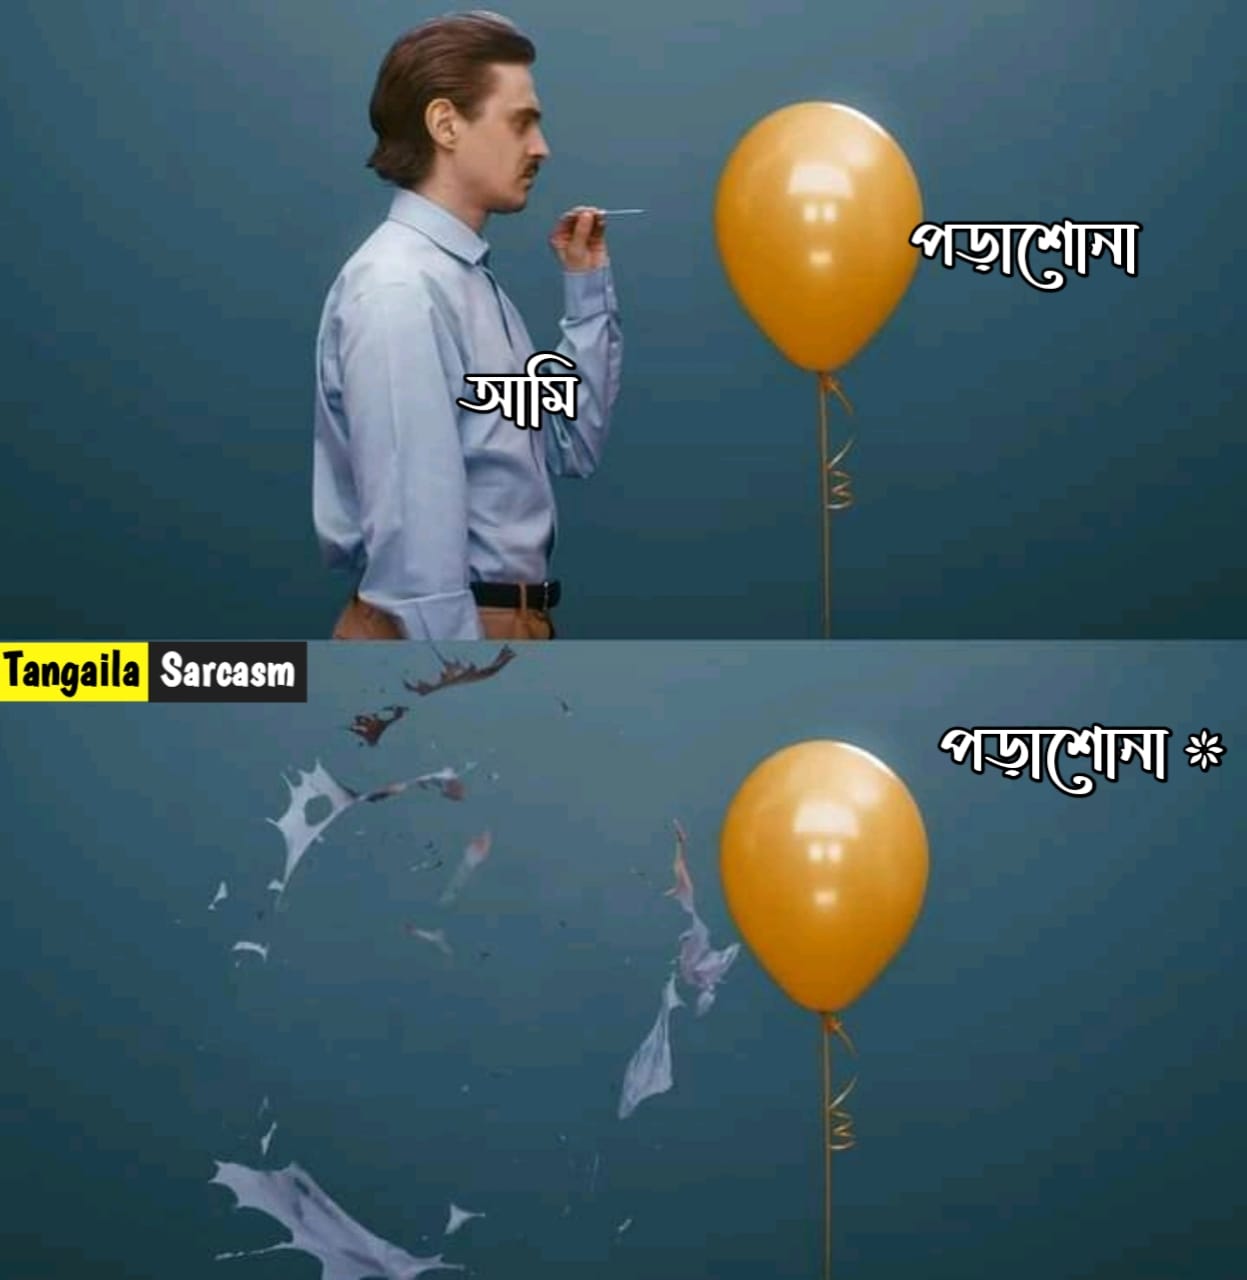
Caption: আমি পড়াশোনা   পড়াশোনা
Label: non-hate